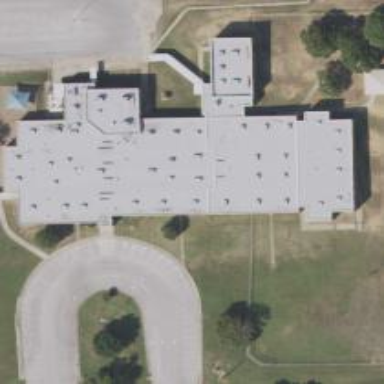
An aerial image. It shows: School.